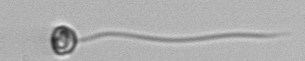
Label: flagellate